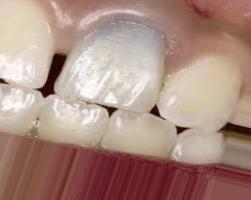
Condition: Tooth Discoloration